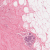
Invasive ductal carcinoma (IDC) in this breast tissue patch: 0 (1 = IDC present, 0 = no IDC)